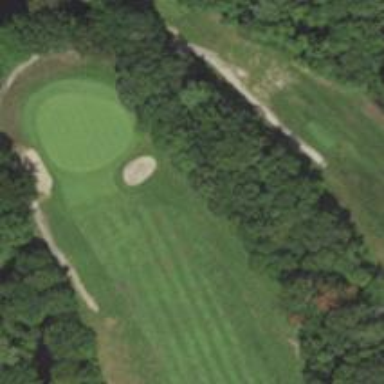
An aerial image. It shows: View of golf hole.